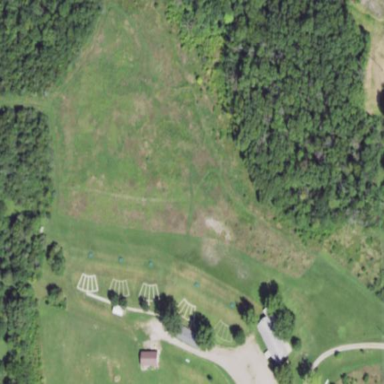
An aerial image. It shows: Outdoor shooting range located at sports center.